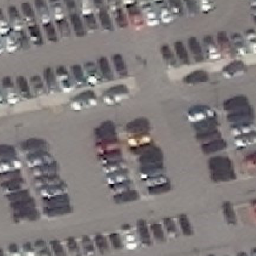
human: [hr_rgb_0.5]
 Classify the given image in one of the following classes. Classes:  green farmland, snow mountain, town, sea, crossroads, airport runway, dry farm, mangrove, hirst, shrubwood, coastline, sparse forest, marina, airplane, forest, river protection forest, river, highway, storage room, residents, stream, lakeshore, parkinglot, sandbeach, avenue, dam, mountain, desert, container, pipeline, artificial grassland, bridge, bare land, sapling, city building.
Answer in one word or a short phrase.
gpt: parkinglot